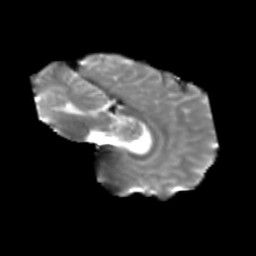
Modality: T2w
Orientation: sagittal
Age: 28
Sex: female
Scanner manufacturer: siemens
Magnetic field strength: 3 T
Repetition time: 1.8 s
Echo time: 0.07 s